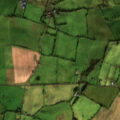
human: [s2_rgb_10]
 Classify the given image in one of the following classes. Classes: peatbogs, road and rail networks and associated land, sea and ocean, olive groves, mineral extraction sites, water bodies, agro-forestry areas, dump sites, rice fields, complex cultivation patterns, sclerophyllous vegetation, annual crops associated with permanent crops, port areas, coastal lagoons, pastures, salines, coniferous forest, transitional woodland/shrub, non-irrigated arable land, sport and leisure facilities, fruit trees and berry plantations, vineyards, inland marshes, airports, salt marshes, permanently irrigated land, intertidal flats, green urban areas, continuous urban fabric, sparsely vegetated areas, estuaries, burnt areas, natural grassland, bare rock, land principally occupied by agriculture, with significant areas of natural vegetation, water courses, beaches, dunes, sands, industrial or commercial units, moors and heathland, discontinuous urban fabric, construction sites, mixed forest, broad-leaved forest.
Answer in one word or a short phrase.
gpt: pastures